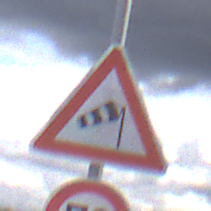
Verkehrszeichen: SeitenwindVonRechts
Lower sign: Geschwindigkeit70
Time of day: MorningAfternoon
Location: Outdoor (Suburban)
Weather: PartlyCloudy
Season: NotSpecified
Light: Natural